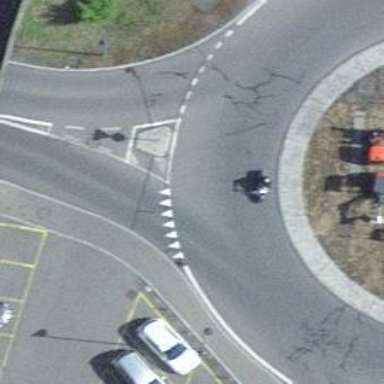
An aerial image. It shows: Road with "give way" sign.